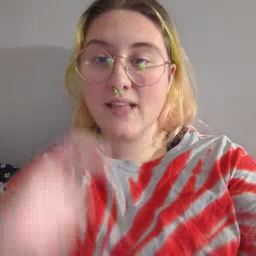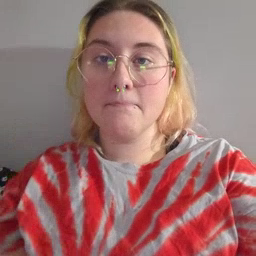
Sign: time